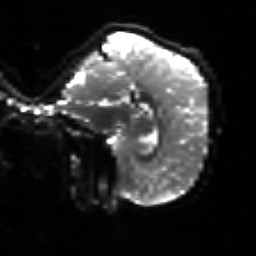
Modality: sbref
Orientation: sagittal
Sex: female
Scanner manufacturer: siemens
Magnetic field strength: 3 T
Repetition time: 5 s
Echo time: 0.071 s